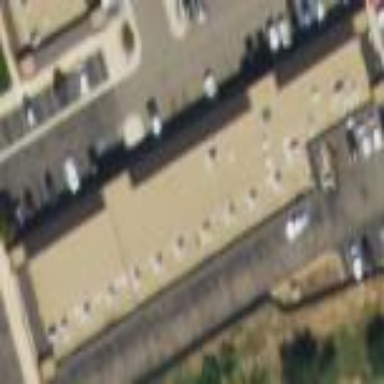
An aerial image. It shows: Commercial building.